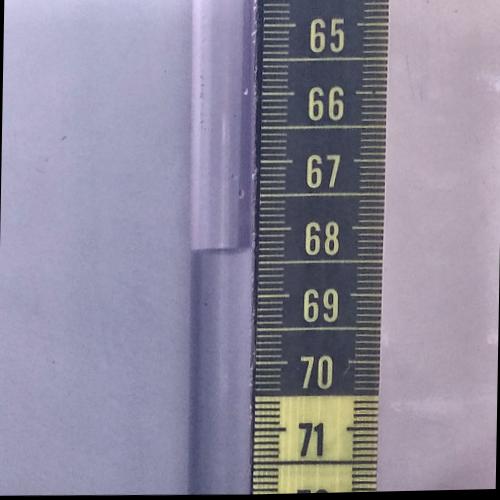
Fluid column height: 68.3 cm